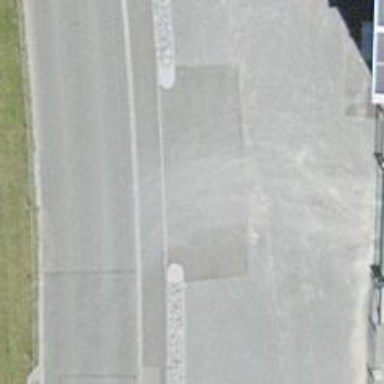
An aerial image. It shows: Unmarked crossing on the road.